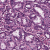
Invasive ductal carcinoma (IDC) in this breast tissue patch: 1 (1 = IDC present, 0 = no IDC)